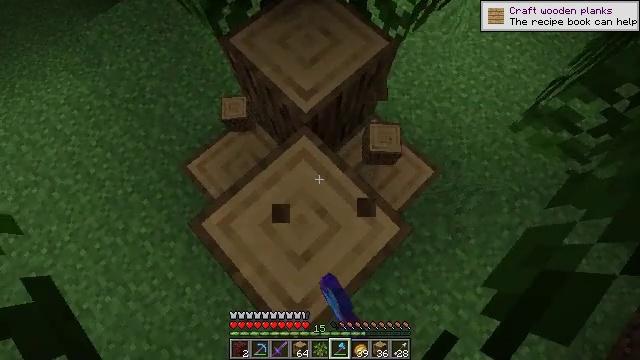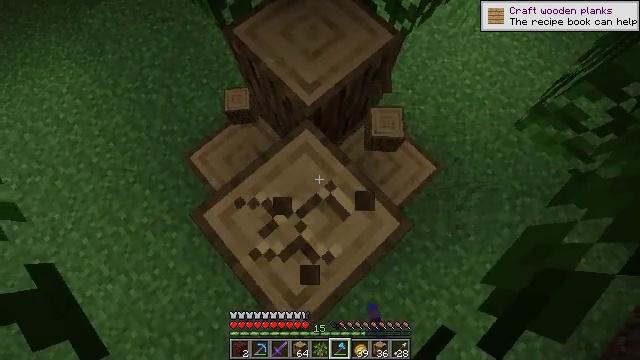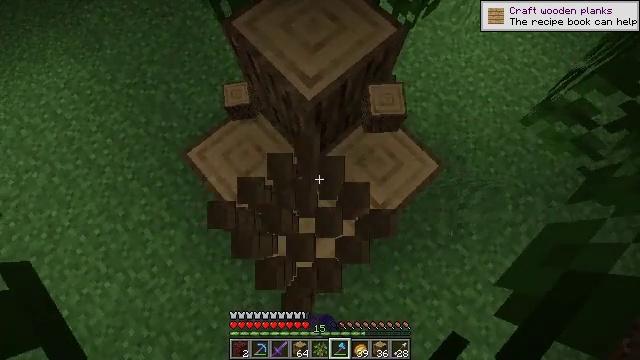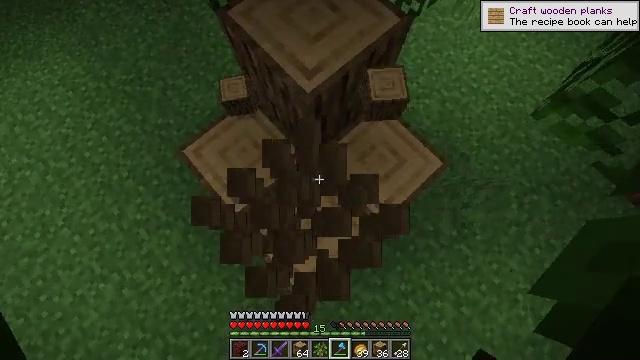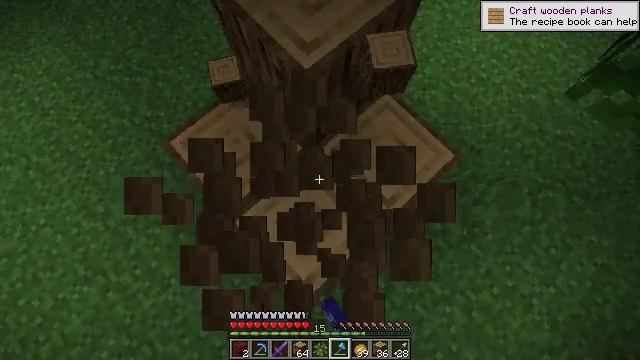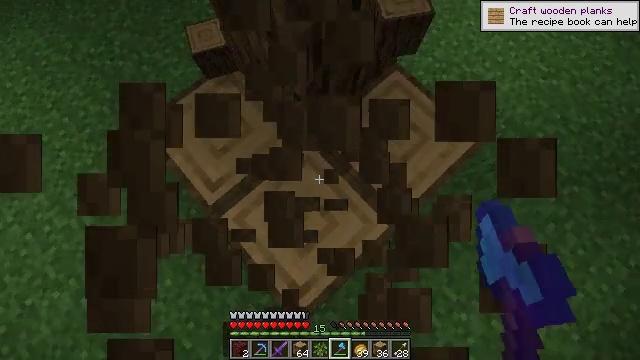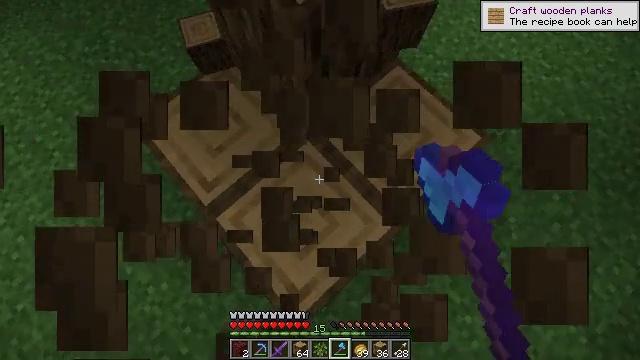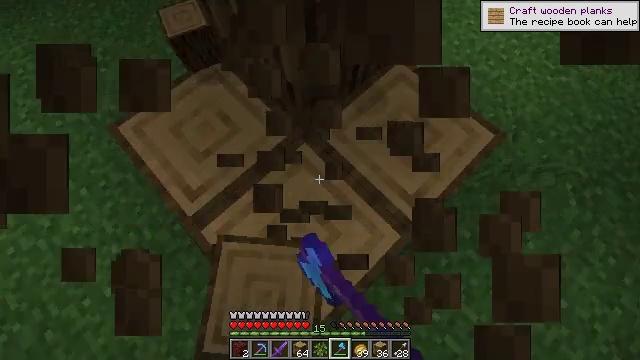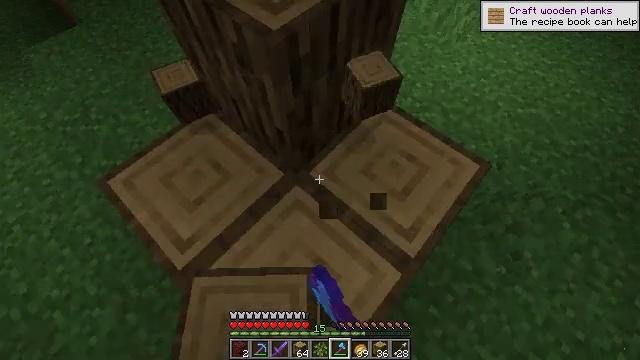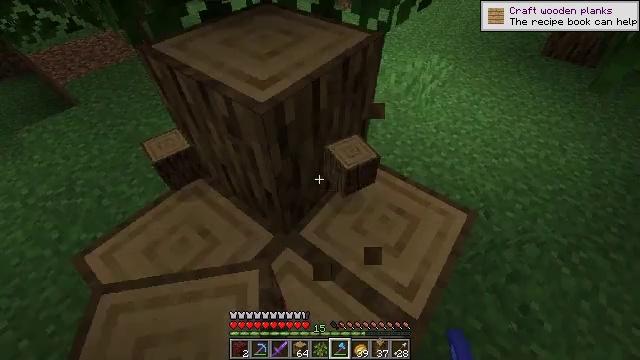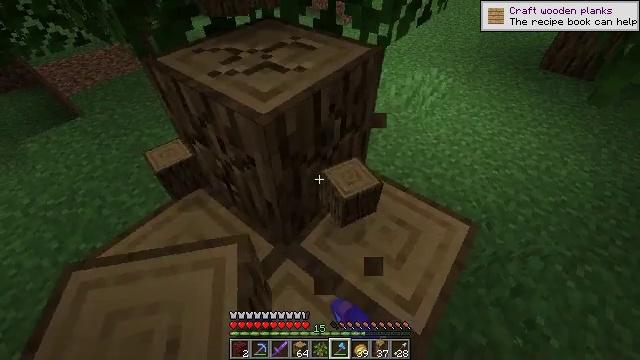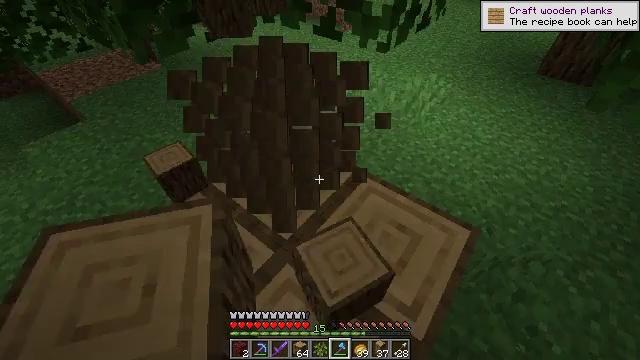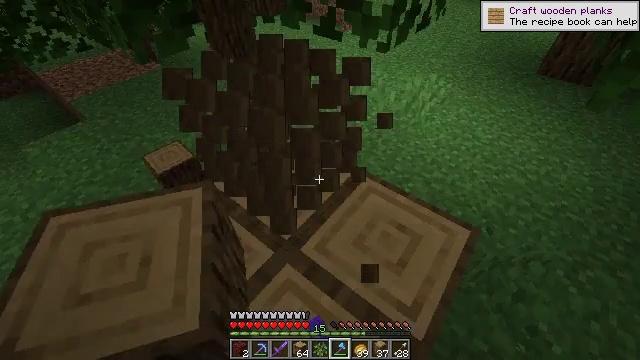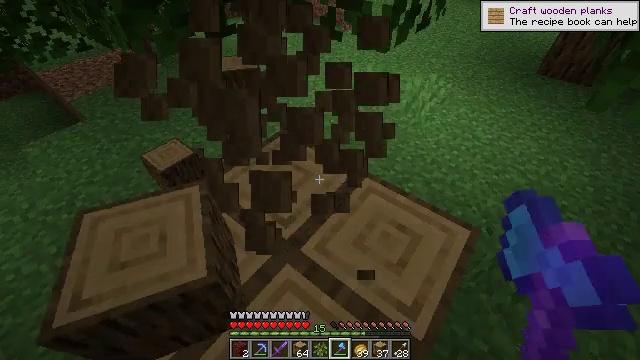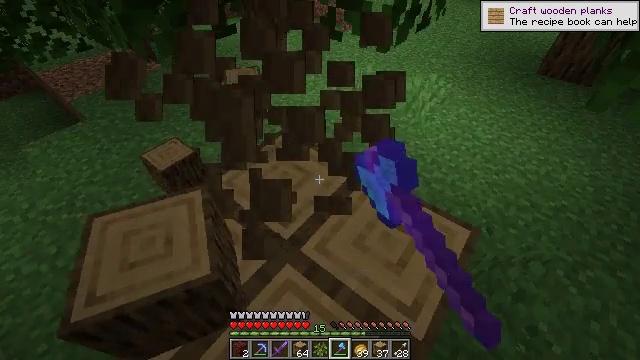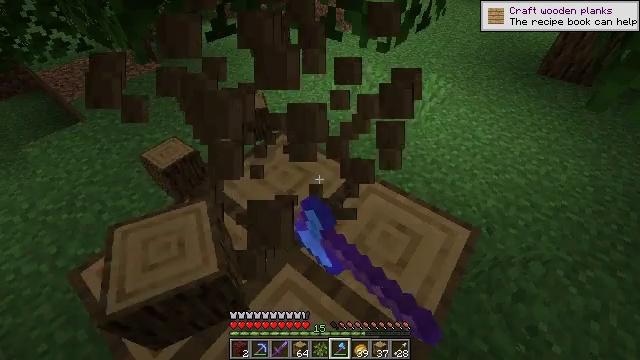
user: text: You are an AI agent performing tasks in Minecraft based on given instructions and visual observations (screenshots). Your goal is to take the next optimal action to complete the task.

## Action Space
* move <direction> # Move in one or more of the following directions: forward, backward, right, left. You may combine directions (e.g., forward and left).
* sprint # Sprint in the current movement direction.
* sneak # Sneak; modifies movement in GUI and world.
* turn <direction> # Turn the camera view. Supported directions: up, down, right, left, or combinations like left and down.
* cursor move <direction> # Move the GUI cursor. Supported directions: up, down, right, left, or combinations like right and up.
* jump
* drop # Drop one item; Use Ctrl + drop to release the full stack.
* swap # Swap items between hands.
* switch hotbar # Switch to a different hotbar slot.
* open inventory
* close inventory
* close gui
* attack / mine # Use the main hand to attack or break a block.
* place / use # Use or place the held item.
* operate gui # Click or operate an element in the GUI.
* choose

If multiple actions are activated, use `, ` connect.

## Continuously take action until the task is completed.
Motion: motion action
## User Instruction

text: Chop down the oak log.
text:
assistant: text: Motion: turn left and down, attack / mine
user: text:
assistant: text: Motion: attack / mine
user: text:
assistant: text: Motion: attack / mine
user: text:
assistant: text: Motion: attack / mine
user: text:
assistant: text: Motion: attack / mine
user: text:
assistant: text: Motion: attack / mine
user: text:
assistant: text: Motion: turn right and up, attack / mine
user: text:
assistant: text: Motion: turn right and up, attack / mine
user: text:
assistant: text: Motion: turn right and up, attack / mine
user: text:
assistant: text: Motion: turn up, attack / mine
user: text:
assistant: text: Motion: turn up, attack / mine
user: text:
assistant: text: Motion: attack / mine
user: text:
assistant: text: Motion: attack / mine
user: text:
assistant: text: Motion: attack / mine
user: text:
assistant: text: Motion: attack / mine
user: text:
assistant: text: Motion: attack / mine
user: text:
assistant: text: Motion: turn left and down, attack / mine
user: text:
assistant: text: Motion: turn left and down, attack / mine
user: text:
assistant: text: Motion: turn down, attack / mine
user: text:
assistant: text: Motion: turn down, attack / mine
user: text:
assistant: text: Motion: attack / mine
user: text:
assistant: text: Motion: attack / mine
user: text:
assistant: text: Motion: attack / mine
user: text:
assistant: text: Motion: attack / mine
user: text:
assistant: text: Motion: attack / mine
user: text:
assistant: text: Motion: attack / mine
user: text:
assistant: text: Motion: attack / mine
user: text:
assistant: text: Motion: turn left, attack / mine
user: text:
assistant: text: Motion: turn left and up, attack / mine
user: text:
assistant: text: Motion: turn up, attack / mine